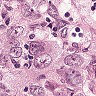
Metastatic tissue present: yes